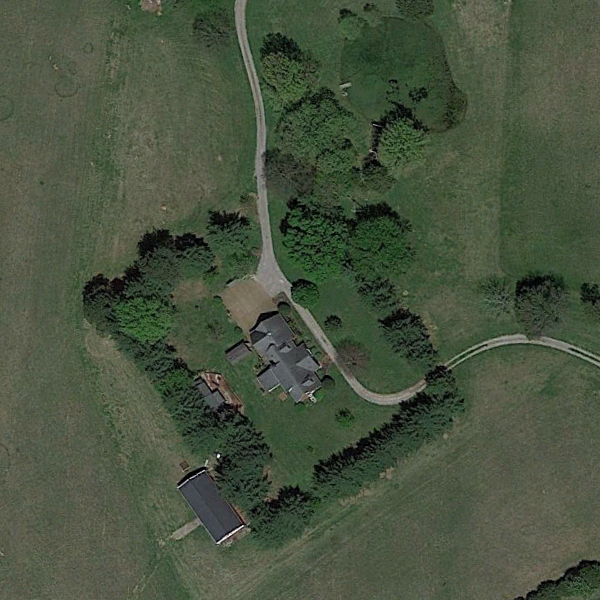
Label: SparseResidential